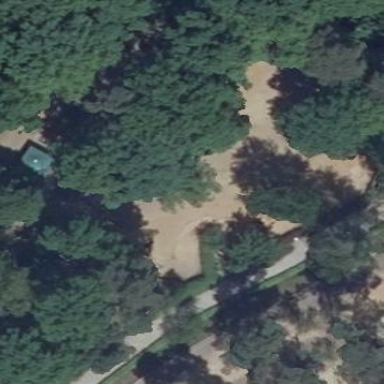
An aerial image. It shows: Park.